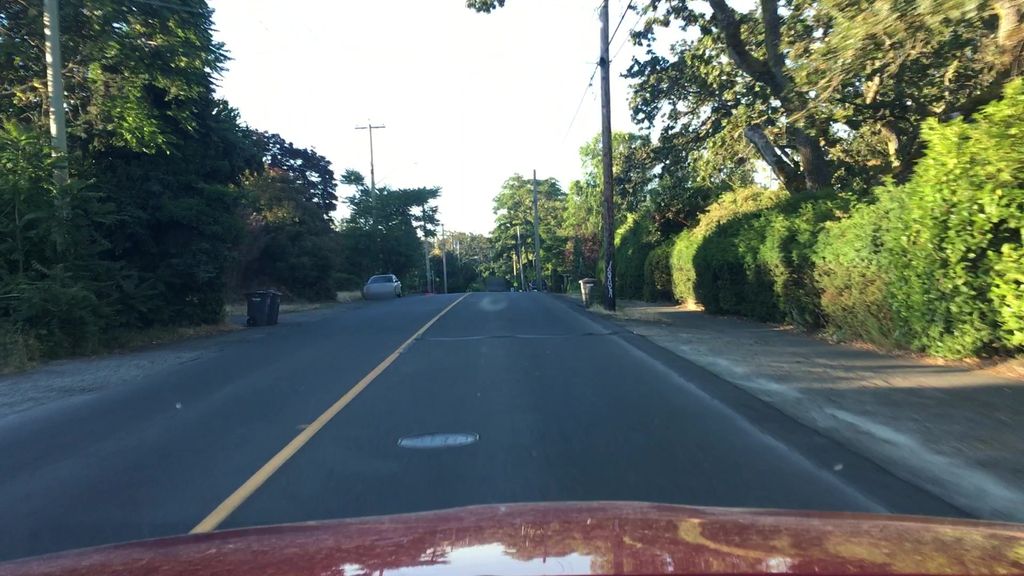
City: victoria